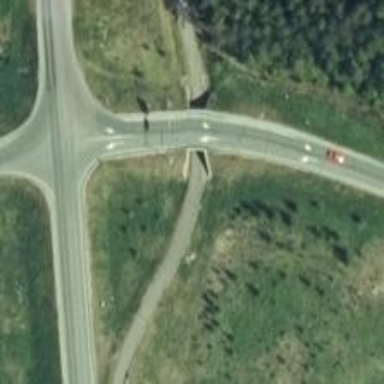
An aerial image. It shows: Asphalt trunk link road.